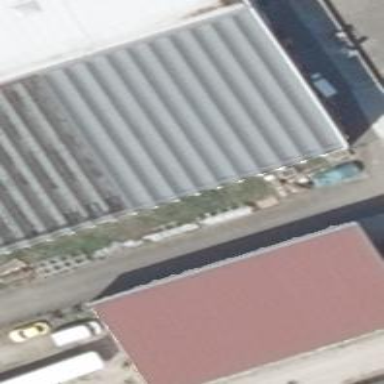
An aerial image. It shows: Commercial building.